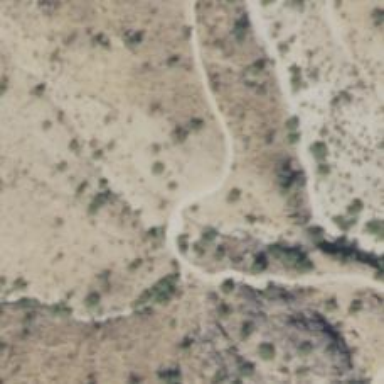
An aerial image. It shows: Hiking trail path.